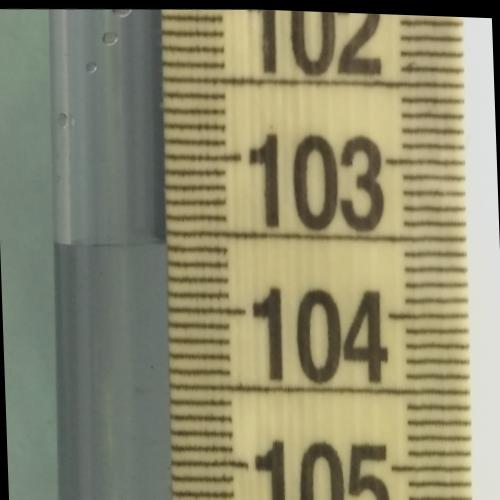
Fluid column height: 103.6 cm